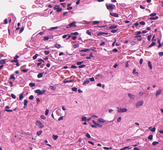
Tumor epithelial tissue: no
Tumor-associated stroma tissue: no
Normal tissue: yes